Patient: sex M, age 57
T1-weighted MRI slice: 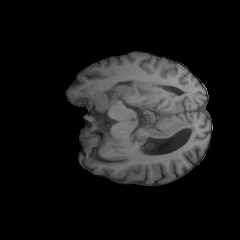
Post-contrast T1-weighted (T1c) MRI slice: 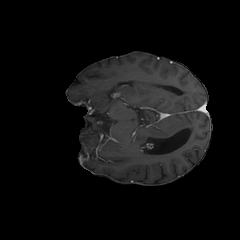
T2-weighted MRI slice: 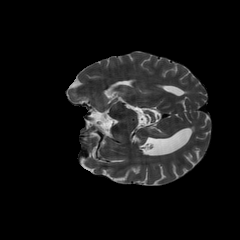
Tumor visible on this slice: no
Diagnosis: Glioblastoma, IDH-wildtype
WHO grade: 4